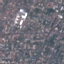
Label: Residential